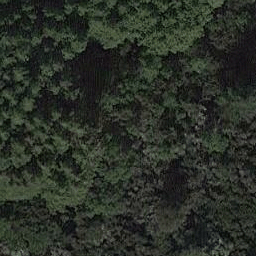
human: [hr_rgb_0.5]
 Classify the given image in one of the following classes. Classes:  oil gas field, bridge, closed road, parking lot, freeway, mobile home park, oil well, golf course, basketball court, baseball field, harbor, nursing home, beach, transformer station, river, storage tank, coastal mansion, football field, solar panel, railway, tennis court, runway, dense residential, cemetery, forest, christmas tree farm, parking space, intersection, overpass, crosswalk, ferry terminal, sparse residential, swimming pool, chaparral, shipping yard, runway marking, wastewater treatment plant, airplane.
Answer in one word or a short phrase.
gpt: forest